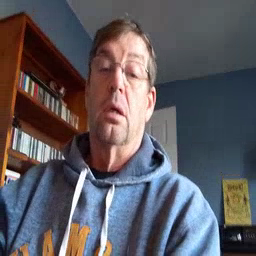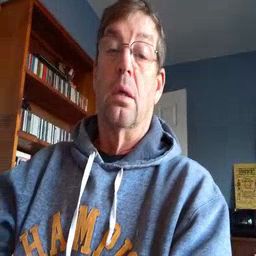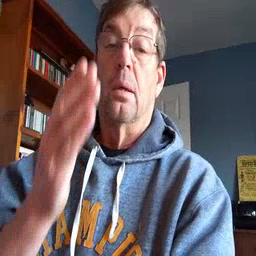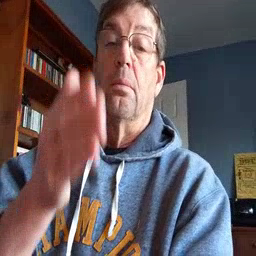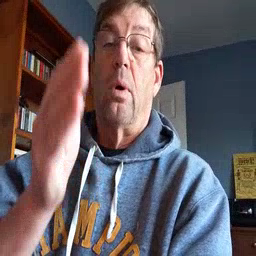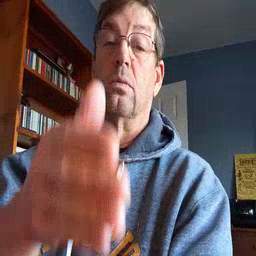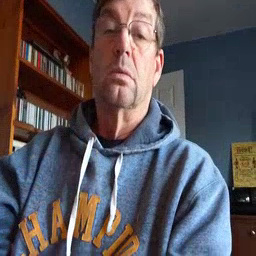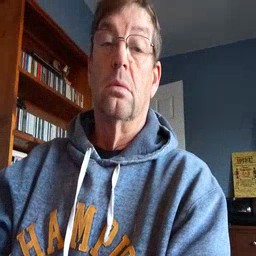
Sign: boat